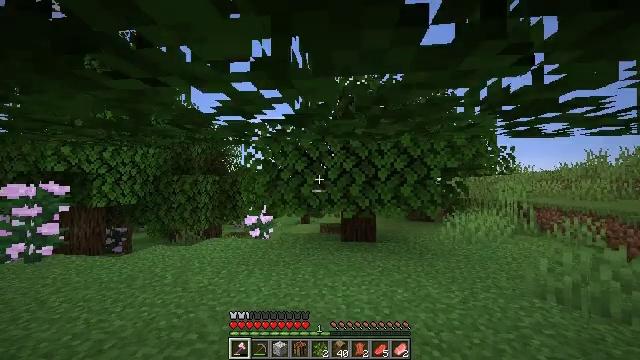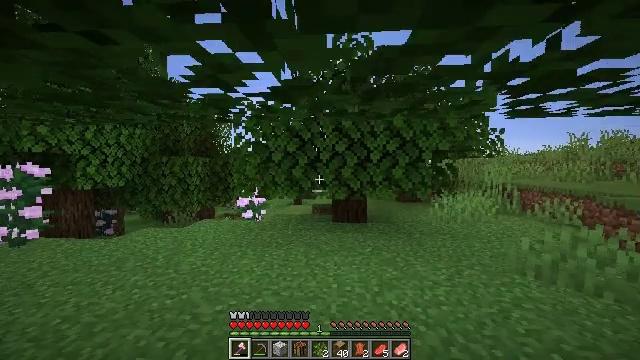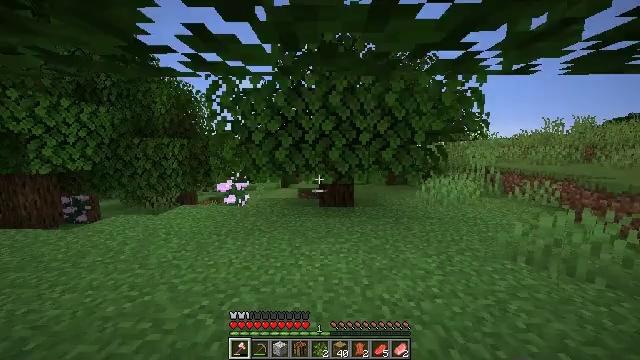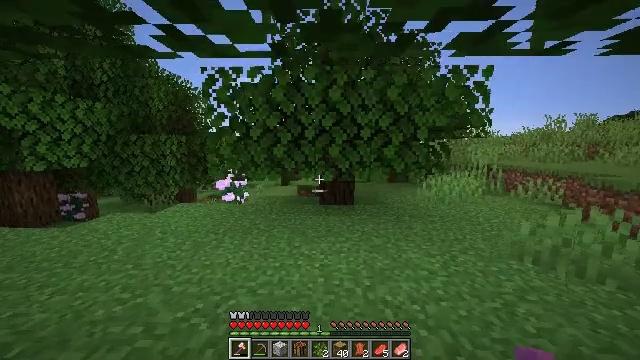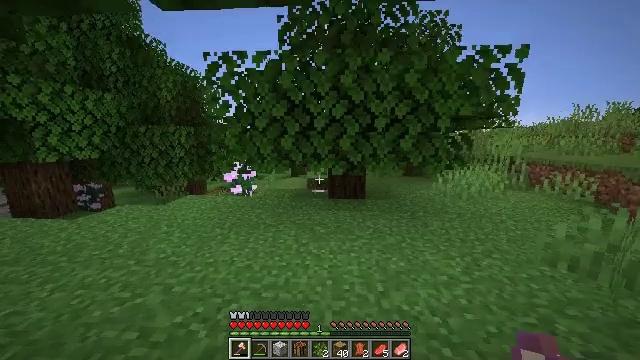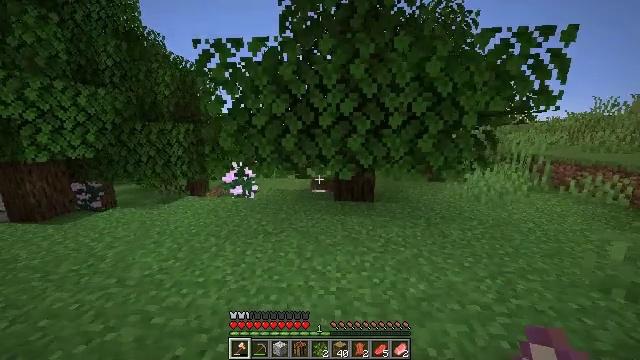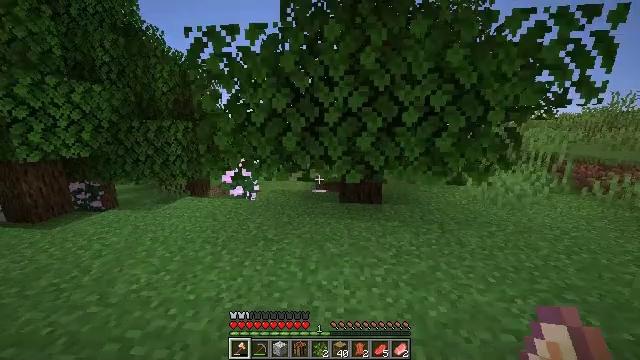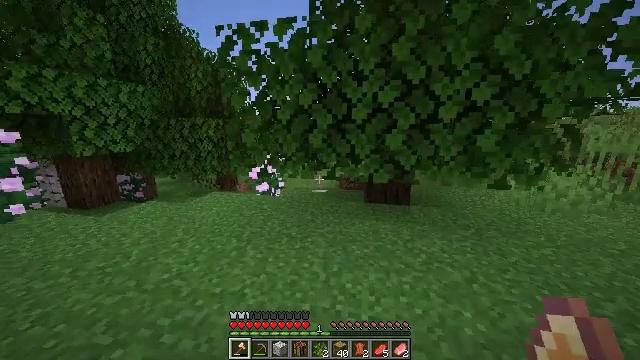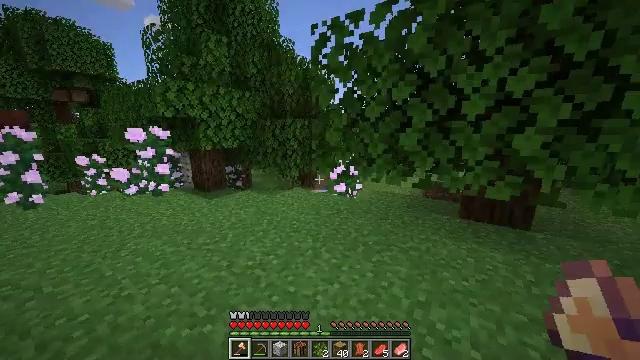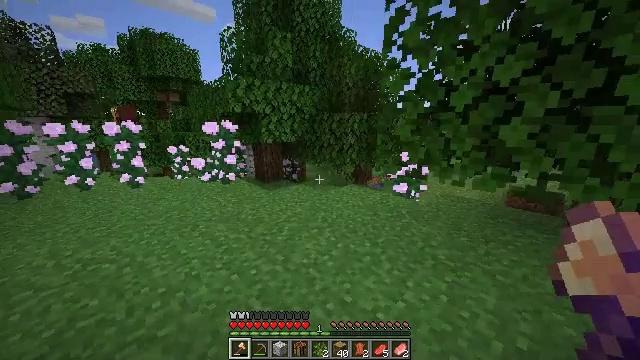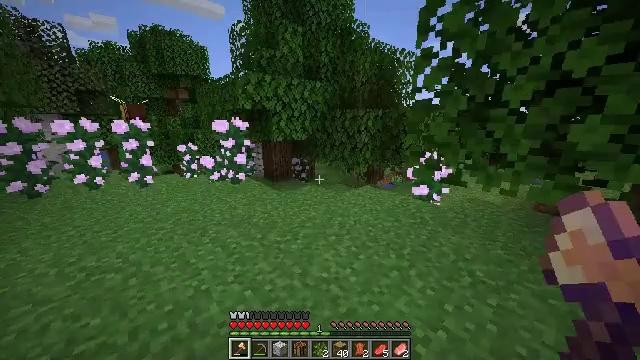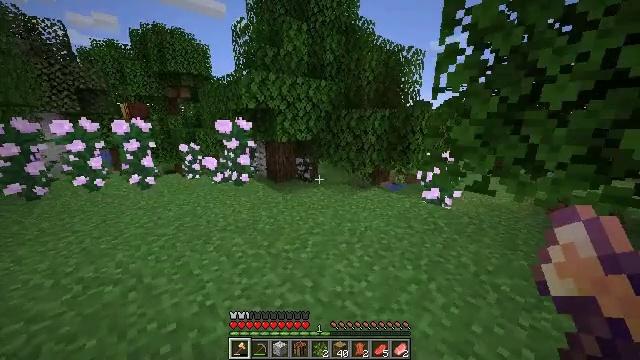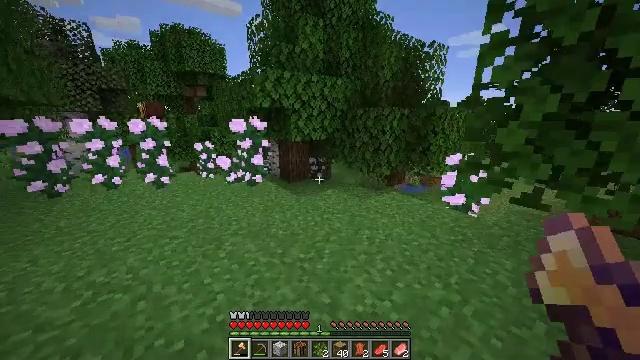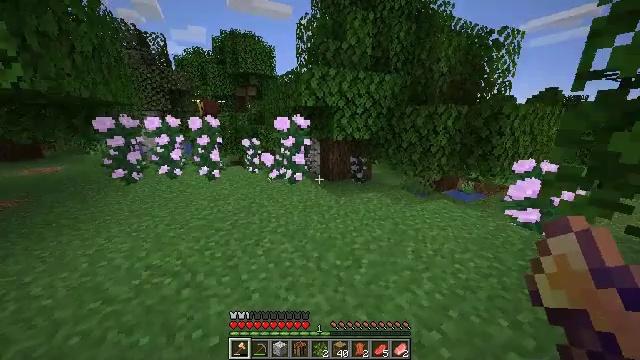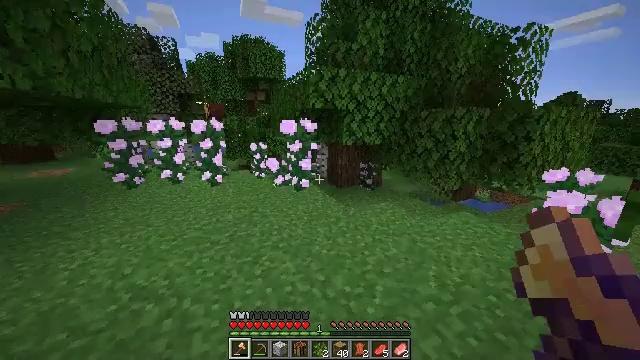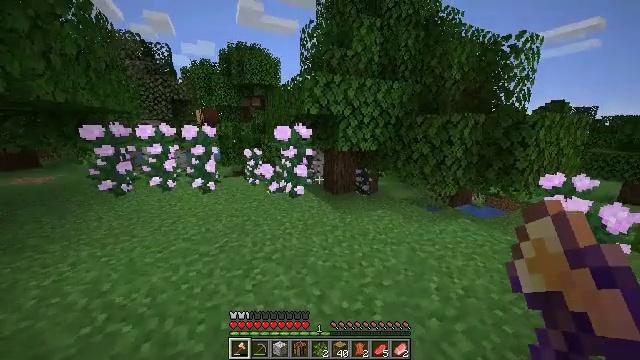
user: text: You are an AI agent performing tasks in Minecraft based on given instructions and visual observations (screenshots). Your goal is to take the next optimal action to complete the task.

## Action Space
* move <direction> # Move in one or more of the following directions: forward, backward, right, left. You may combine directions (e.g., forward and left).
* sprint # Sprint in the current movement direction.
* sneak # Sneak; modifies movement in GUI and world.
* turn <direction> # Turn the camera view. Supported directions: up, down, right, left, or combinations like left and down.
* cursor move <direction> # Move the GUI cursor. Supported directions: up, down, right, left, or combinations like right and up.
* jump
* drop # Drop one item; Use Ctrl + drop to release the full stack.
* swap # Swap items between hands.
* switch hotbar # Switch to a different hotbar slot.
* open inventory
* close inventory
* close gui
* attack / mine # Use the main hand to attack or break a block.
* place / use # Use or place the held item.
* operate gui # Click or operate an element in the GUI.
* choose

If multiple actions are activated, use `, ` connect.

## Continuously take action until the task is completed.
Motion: motion action
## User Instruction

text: Break the tree to get oak logs.
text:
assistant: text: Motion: move forward, sprint, turn right and down
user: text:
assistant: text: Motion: move forward, sprint, turn right and down
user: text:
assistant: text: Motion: move forward, sprint
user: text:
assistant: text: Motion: move forward, sprint, turn left and down
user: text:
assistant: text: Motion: move forward, sprint, turn left and down
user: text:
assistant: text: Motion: move forward, sprint
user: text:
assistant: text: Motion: move forward and move left, sprint, turn left
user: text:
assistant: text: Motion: move forward and move left, sprint, turn left
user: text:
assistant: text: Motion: move forward and move left, sprint, turn left and down
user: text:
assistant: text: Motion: move forward and move left, sprint, turn left
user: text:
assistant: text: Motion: move forward and move left, sprint
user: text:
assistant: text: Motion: move forward, sprint, turn left
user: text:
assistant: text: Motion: move forward, sprint, turn left
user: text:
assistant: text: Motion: move forward, sprint, turn left
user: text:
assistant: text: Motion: move forward, sprint, turn right and up
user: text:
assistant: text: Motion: move forward, sprint
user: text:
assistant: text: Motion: move forward, sprint
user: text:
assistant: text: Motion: move forward, sprint, turn right
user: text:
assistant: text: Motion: move forward, sprint, turn right
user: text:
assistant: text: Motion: move forward and move right, sprint
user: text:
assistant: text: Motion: move forward and move right, sprint
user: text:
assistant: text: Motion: move forward and move right, sprint
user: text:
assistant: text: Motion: move forward and move right, sprint
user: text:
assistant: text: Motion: move forward, sprint
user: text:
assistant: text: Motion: move forward, sprint
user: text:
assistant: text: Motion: move forward, sprint
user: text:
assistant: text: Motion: move forward, sprint
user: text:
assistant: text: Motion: move forward, sprint
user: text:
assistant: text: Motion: move forward, sprint, turn right
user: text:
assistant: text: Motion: move forward, sprint